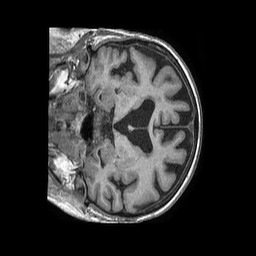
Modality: T1w
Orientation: coronal
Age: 72
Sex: female
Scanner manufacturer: philips
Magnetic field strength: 1.5 T
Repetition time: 0.007733 s
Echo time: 0.003591 s